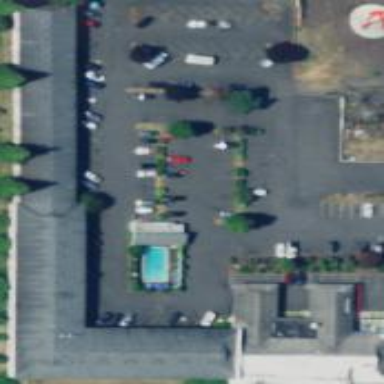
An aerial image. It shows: Motel building.